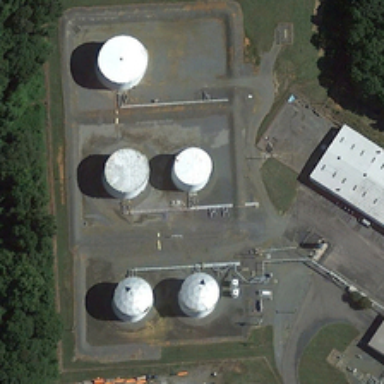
Five storage tanks are near some green trees and a building .